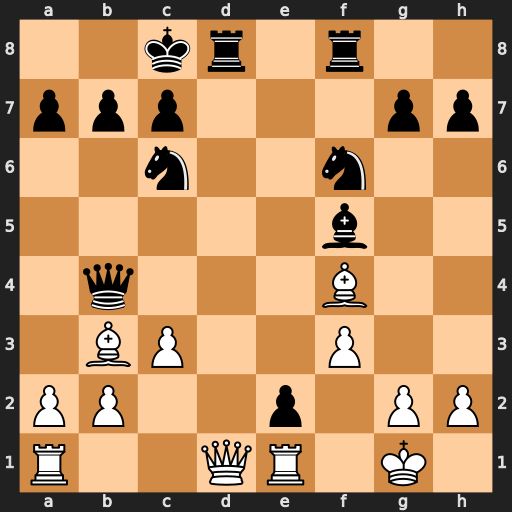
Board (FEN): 2kr1r2/ppp3pp/2n2n2/5b2/1q3B2/1BP2P2/PP2p1PP/R2QR1K1
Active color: w
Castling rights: -
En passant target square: -
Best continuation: Qxd8+ Rxd8 cxb4